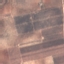
Land use / land cover class: PermanentCrop